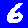
Digit: 6